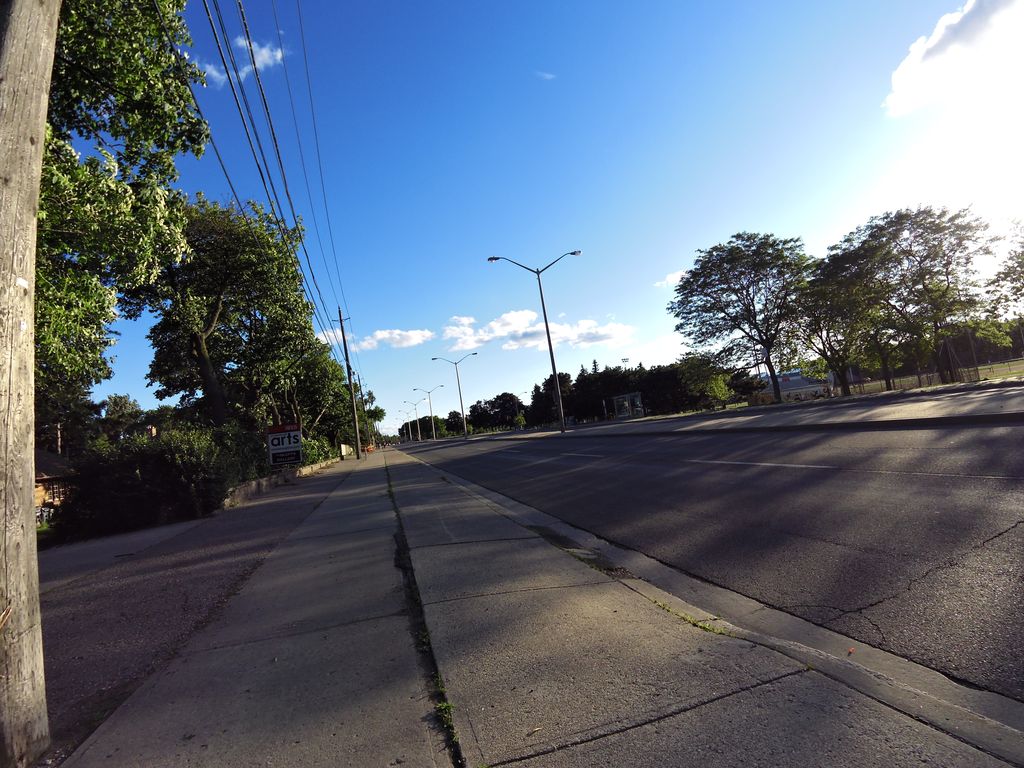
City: toronto